You are looking at the envelope spectrum of a bearing's vibration signal. The marked vertical lines are the theoretical fault frequencies for the outer race, inner race, rolling elements, and cage. Determine the bearing's health state. Answer with exactly one of: normal, inner_race, outer_race, ball.
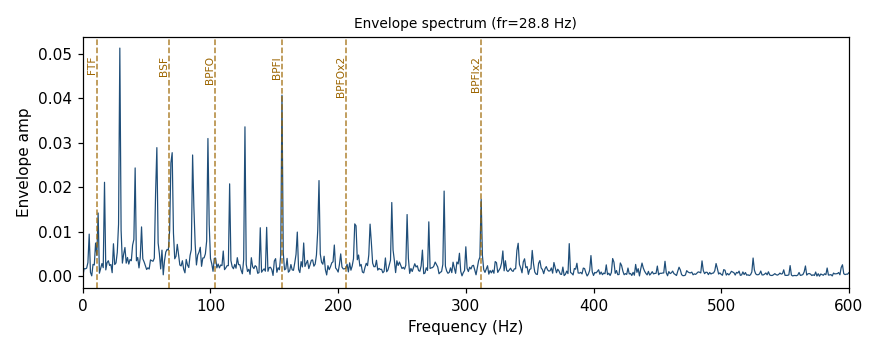
Answer: inner_race